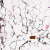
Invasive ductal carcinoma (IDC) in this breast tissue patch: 0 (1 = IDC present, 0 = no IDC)